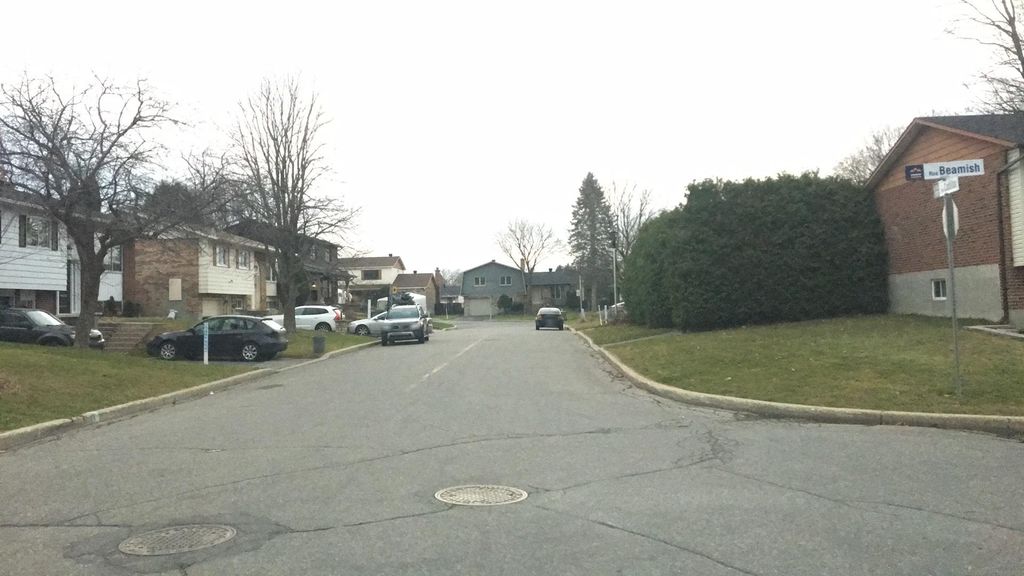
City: montreal